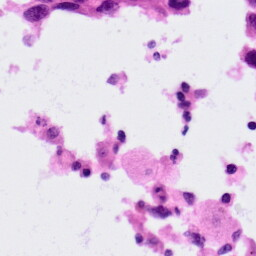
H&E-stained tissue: Lung